Current action and preconditions to check: trajectory_clear

Your task: For each precondition in the list above, predict whether it will hold at this action.

Consider the current scene as observed from the mobile robot's camera, and analyze the predicted future states of all dynamic agents (e.g., people, animals, vehicles, or any moving entities) within the NEXT SECOND.

IMPORTANT: Only answer "very likely" if you are absolutely certain—based on strong, clear evidence—that a dynamic agent will violate the precondition in the predicted future state. Do NOT answer "very likely" for unlikely, ambiguous, or low-probability risks.

Ask yourself for each precondition: Is there a high probability, with clear and convincing evidence, that the predicted future states of any dynamic agent will interfere with the predicted future state of the currently executing action within the NEXT SECOND, causing that precondition to fail?

Assess the risk level based on these predictions. Use "likely" or "very likely" if motions create a clear risk of interference.

Use "neutral" or "improbable" if agents are nearby but their predicted paths are clearly diverging or non-conflicting.

Failure Risk Categories: "very improbable", "improbable", "neutral", "likely", "very likely"

Answer Format: Output ONLY the probability_of_failure value from these categories: "very improbable", "improbable", "neutral", "likely", "very likely"

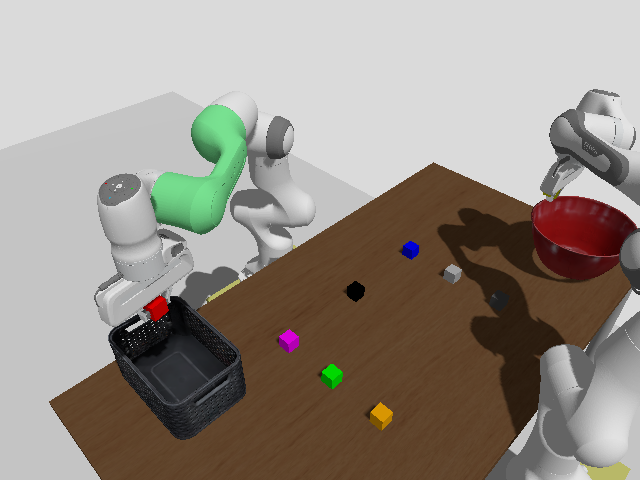

Answer: very improbable